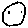
Label: circle